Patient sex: M
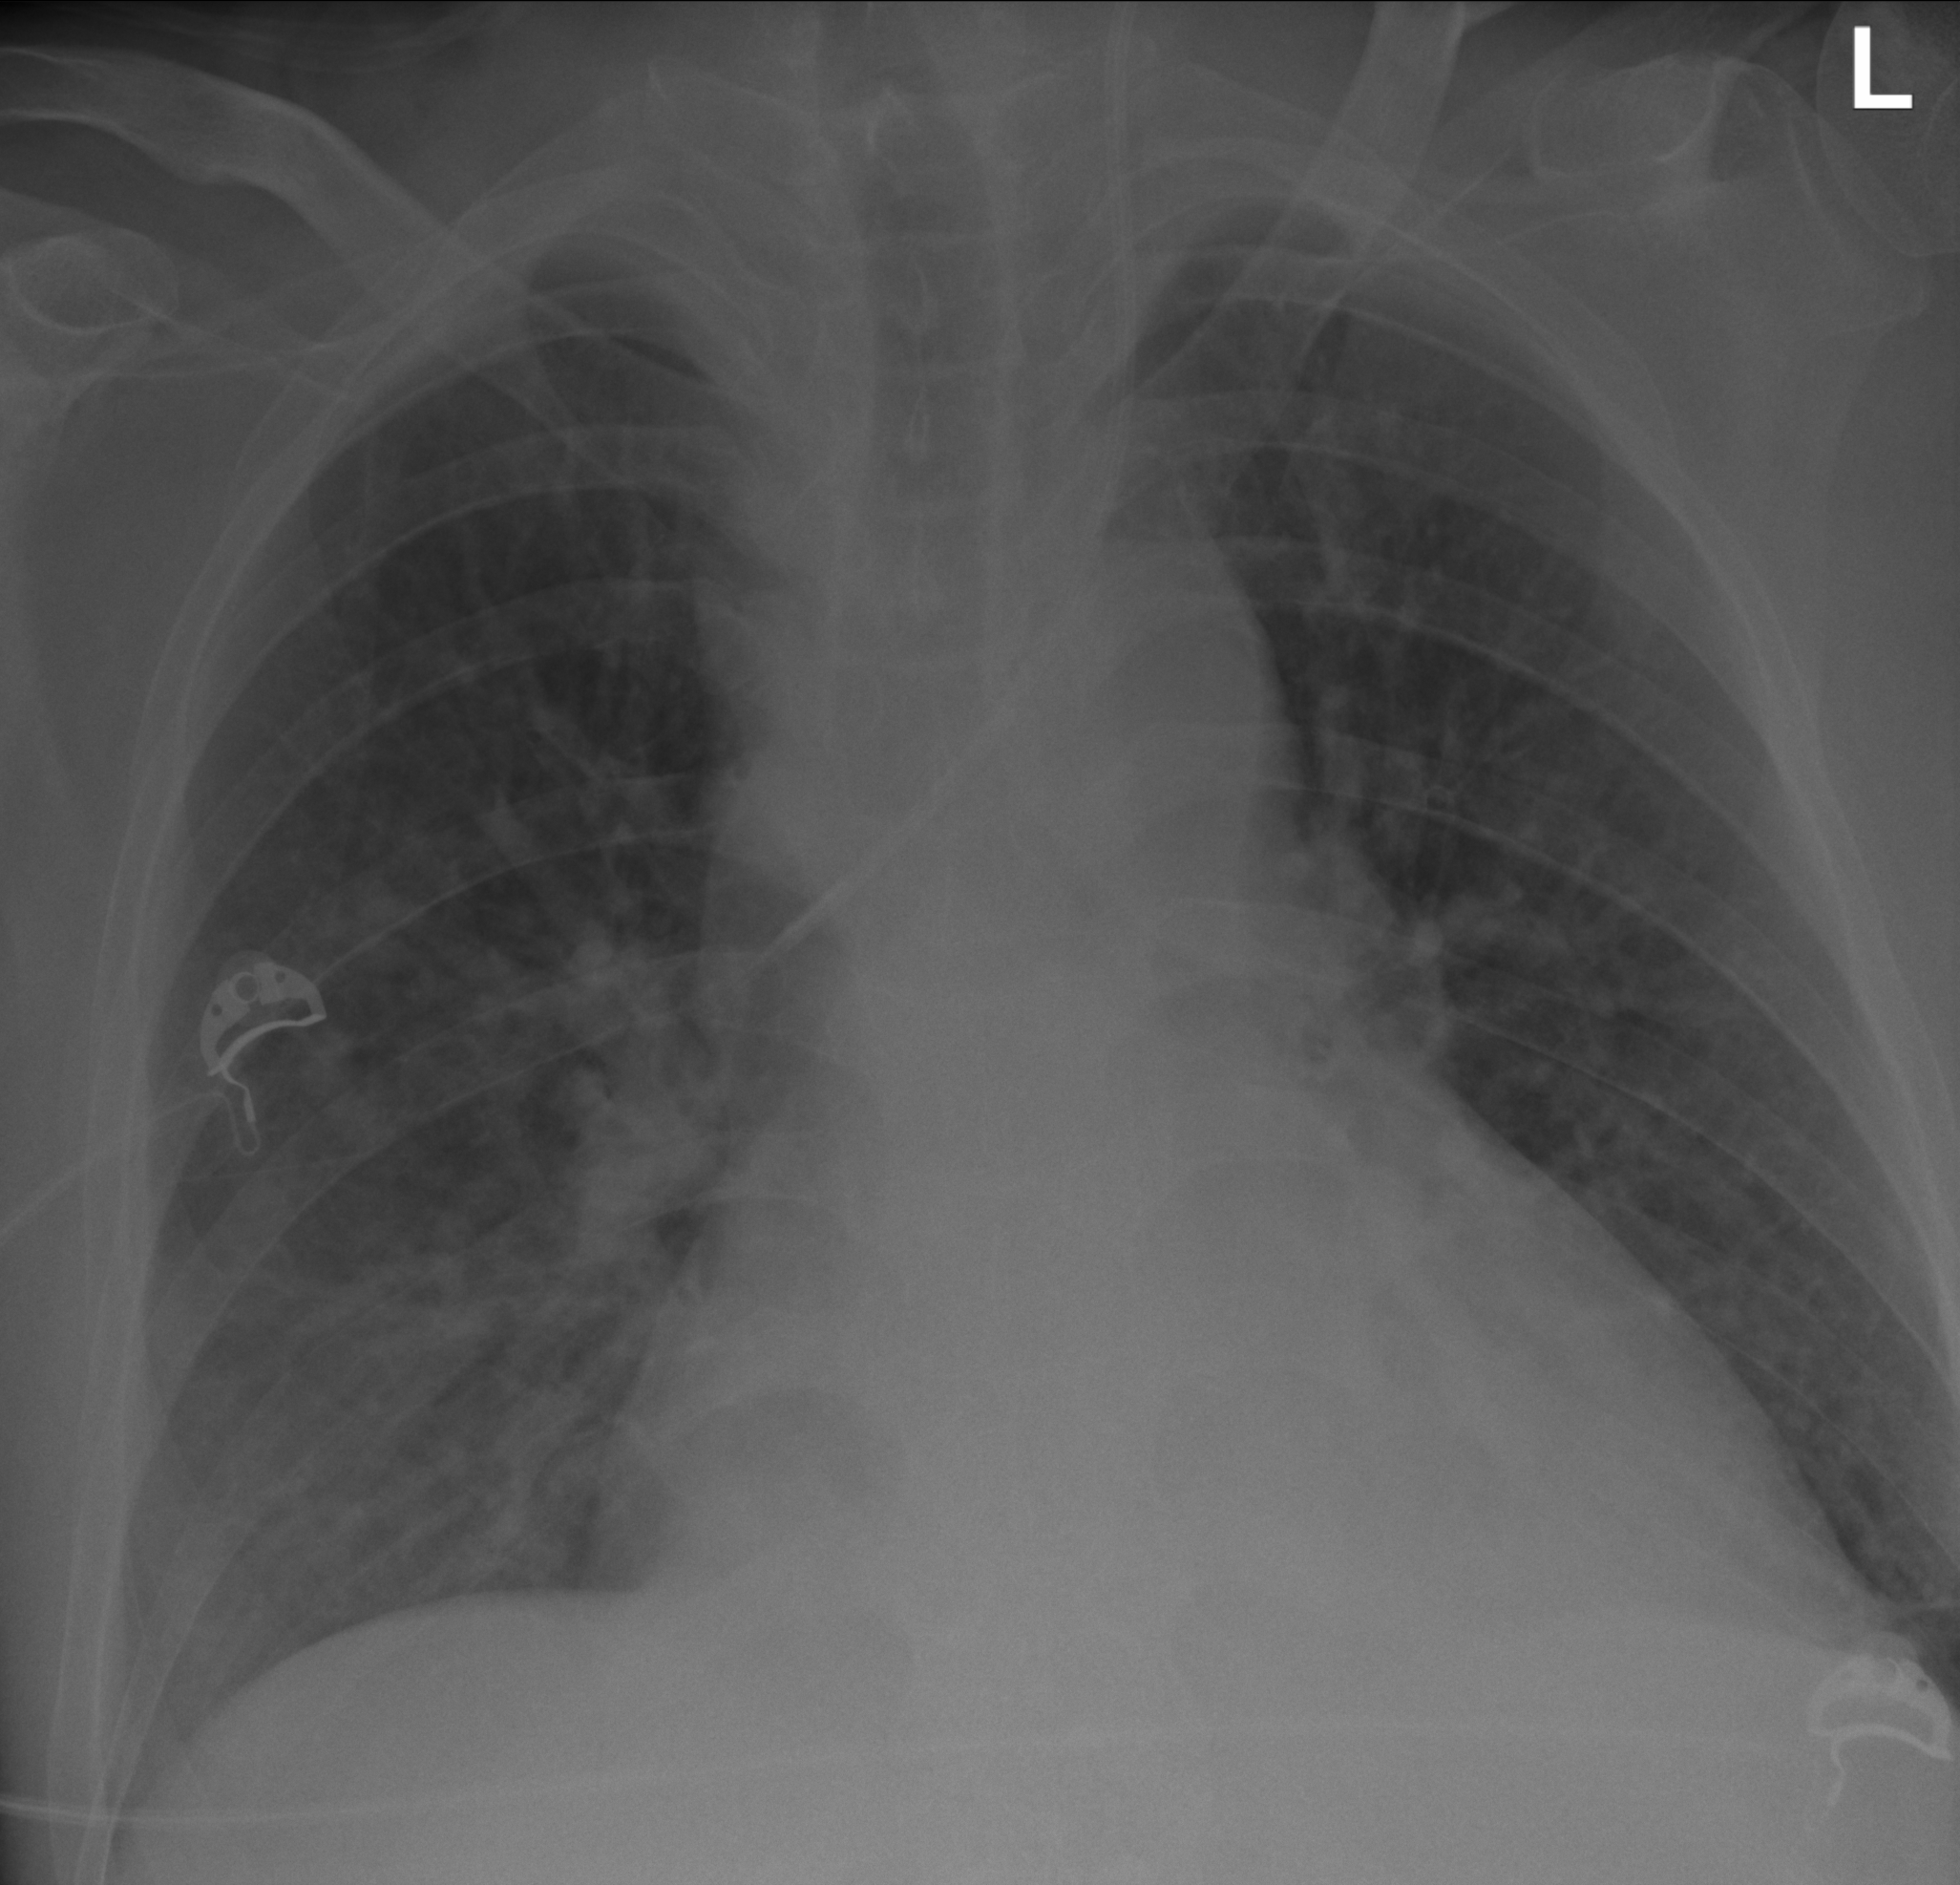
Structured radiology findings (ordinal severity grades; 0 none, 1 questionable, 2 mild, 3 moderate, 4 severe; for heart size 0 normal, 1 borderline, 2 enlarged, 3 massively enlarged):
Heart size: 2
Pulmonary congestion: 1
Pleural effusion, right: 0
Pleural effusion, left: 0
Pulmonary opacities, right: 0
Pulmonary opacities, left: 0
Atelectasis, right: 0
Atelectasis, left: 2